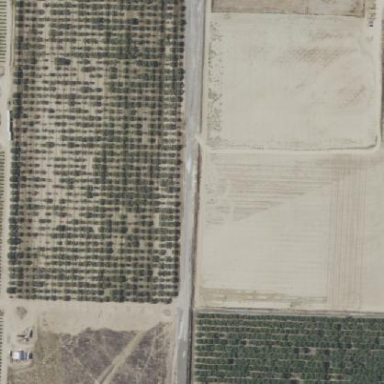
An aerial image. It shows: Orchard filled with persimmon trees.